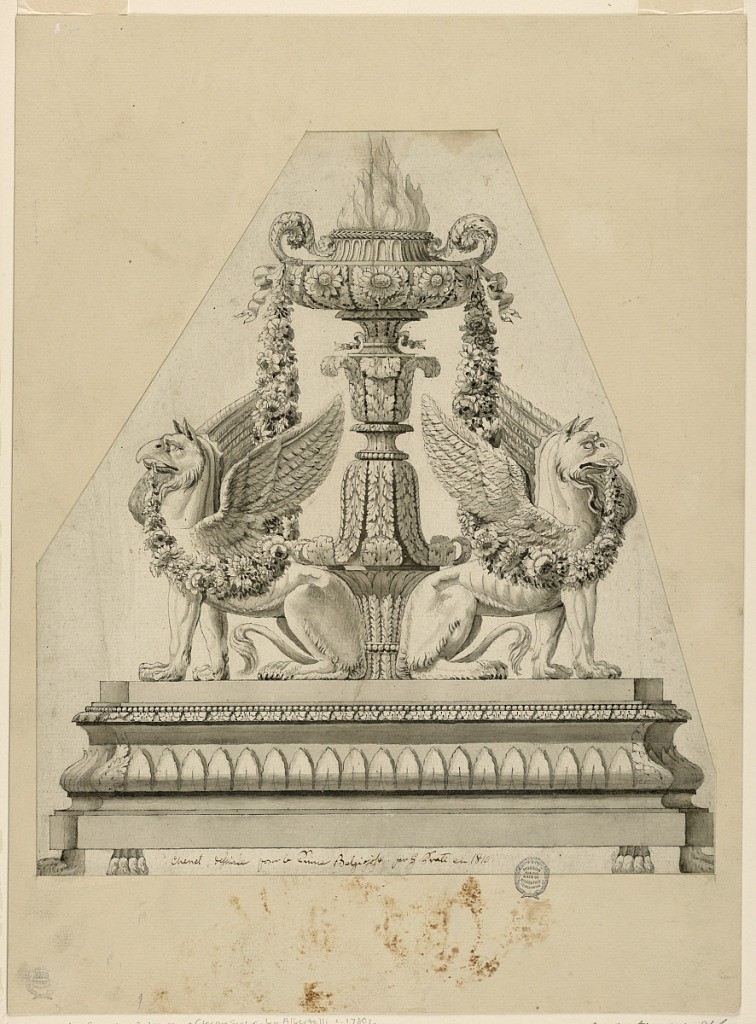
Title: Andiron with Griffins and
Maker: G. Prati
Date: ca. 1810
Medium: Pen and black ink, gray wash, over black chalk Support: white laid paper tipped into beige laid paper
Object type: Drawing
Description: Irregularly shaped support, trimmed conically at top. Below is a richly molded base, with short oblique sides, supported by four lion feet. Upon it sits two griffins with their backs to a candelabrum with a bowl with a fire on top. From its handles hang festoons toward the mouths